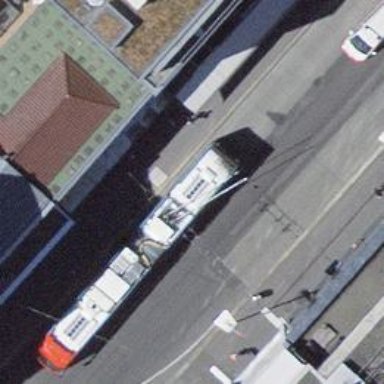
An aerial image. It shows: Trolleybus stop position for public transport.